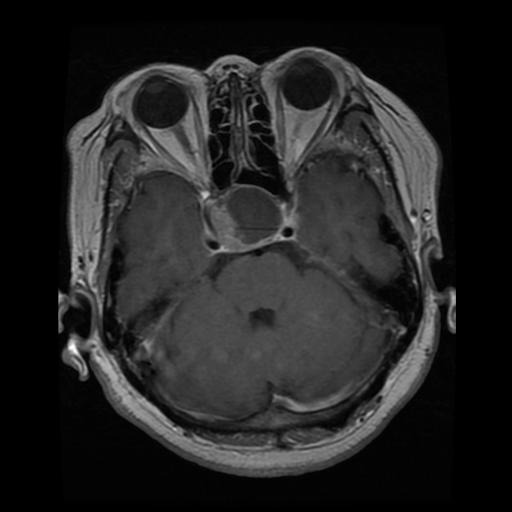
Label: pituitary